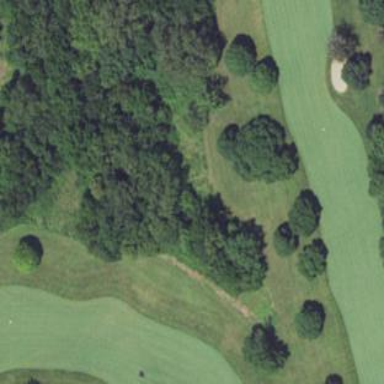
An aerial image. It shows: Grassy fairway on golf course.